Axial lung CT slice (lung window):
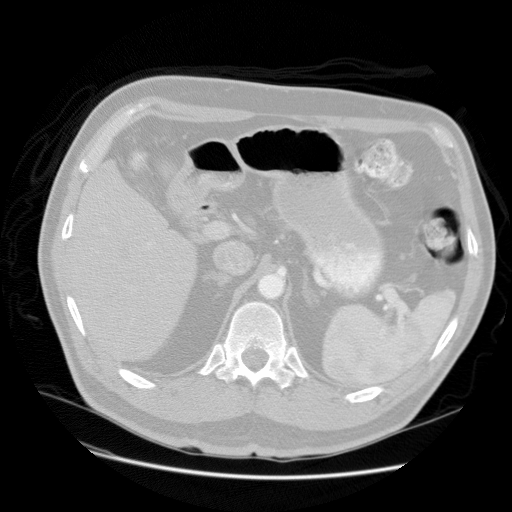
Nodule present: no